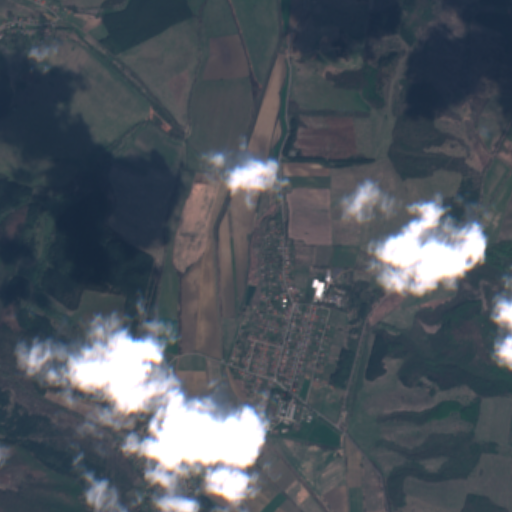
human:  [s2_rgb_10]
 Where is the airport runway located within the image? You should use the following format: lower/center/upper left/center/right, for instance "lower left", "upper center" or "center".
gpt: The airport runway is located in the center of the image.
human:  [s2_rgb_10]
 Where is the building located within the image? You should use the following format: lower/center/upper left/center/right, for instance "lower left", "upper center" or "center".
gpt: There is no building in the image.